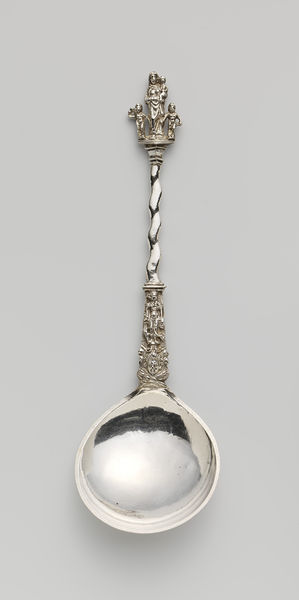
Titel: Gedachtenislepel
Standort: Amsterdam
Institution: Rijksmuseum
Schlagwörter: cuisine, reine, argent, louche, royale, soupe, cuillère, argenterie, coutellerie, ustencil, cuillière, silver, spoon